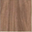
Piece: xx